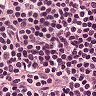
Metastatic tissue present: no